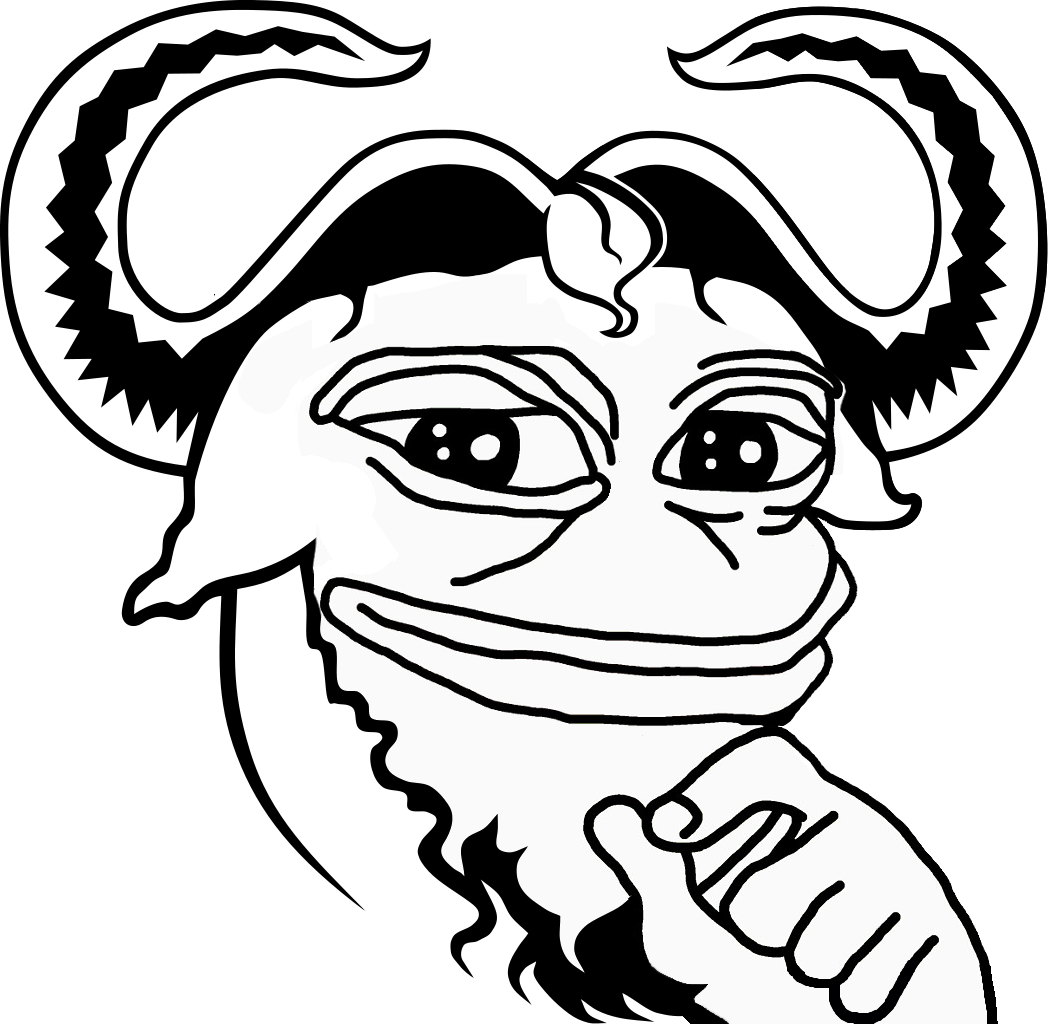
Label: 5_Pepe